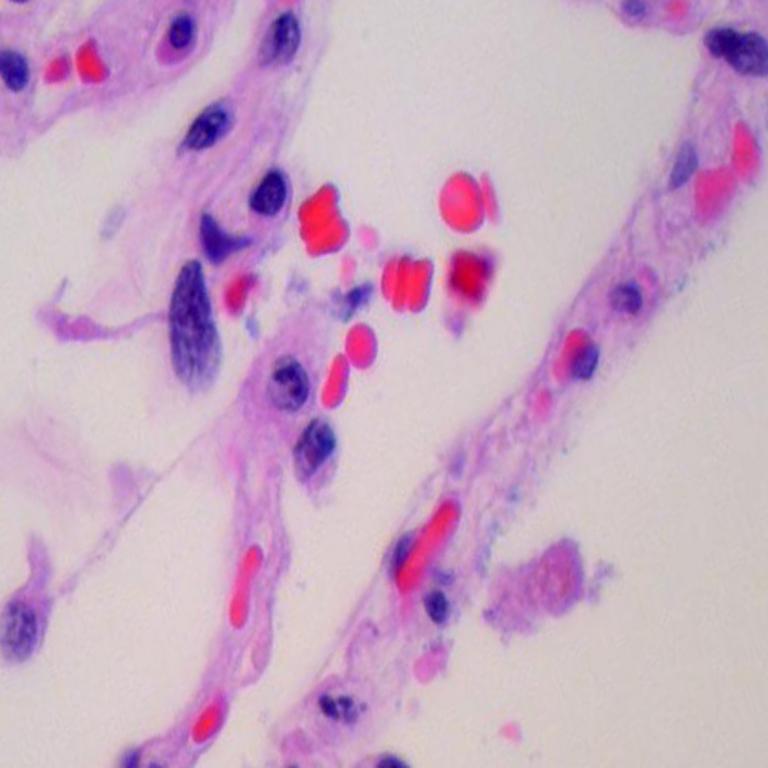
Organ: lung
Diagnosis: benign